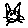
Label: cat